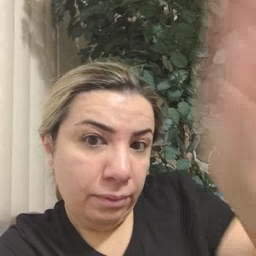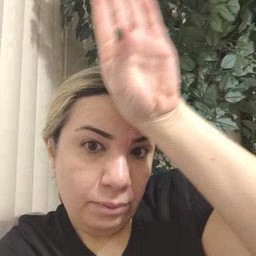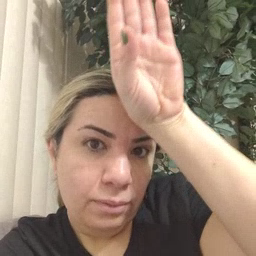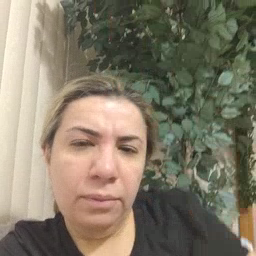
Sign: fireman